Question: I have 'Vector3' and 'Vector3' :
I need to know 'Vector3' (intersection of sphere and segment AB).
What is the best way to get this vector?
I need only one vector, no mater about precision or range.

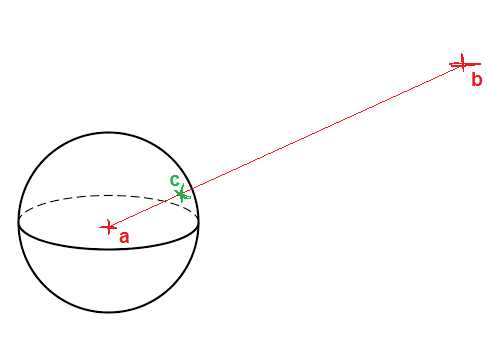
Answer: In pseudo-code
'''
dAB[1] = B[1] - A[1]
dAB[2] = B[2] - A[2]
dAB[3] = B[3] - A[3]
rdAB = 1.0/sqrt(dAB[1]^2+dAB[2]^2+dAB[3]^2)
C[1] = A[1] + R*dAB[1]*rdAB
C[2] = A[2] + R*dAB[2]*rdAB
C[3] = A[3] + R*dAB[3]*rdAB
'''
where 'dAB' is a vector from 'A' to 'B', 'R' is a radius of the sphere, and 'rdAB' is inverse length of the vector 'dAB'.